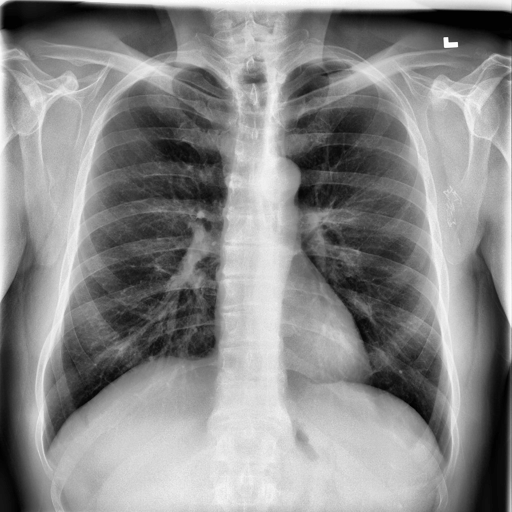
Finding: NORMAL